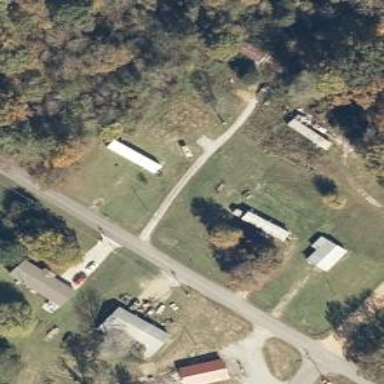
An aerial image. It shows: Driveway leading to service road.